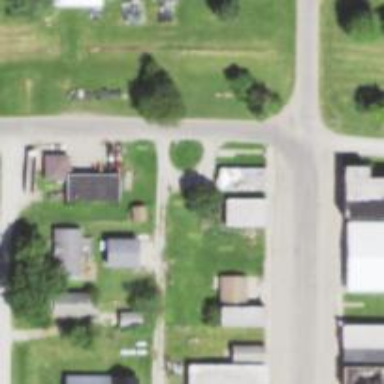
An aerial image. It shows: Alleyway designated as service road.